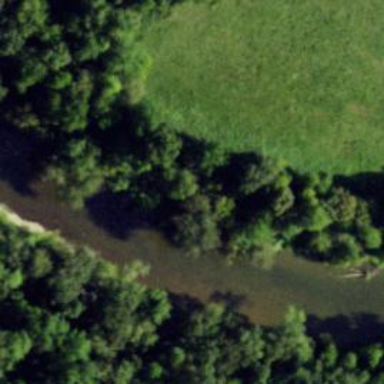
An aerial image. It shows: Beautiful river scene.